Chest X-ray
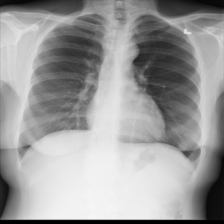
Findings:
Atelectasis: negative
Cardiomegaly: negative
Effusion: negative
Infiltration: negative
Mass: negative
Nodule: negative
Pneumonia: negative
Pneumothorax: negative
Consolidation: negative
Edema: negative
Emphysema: negative
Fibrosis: negative
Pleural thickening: negative
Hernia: negative